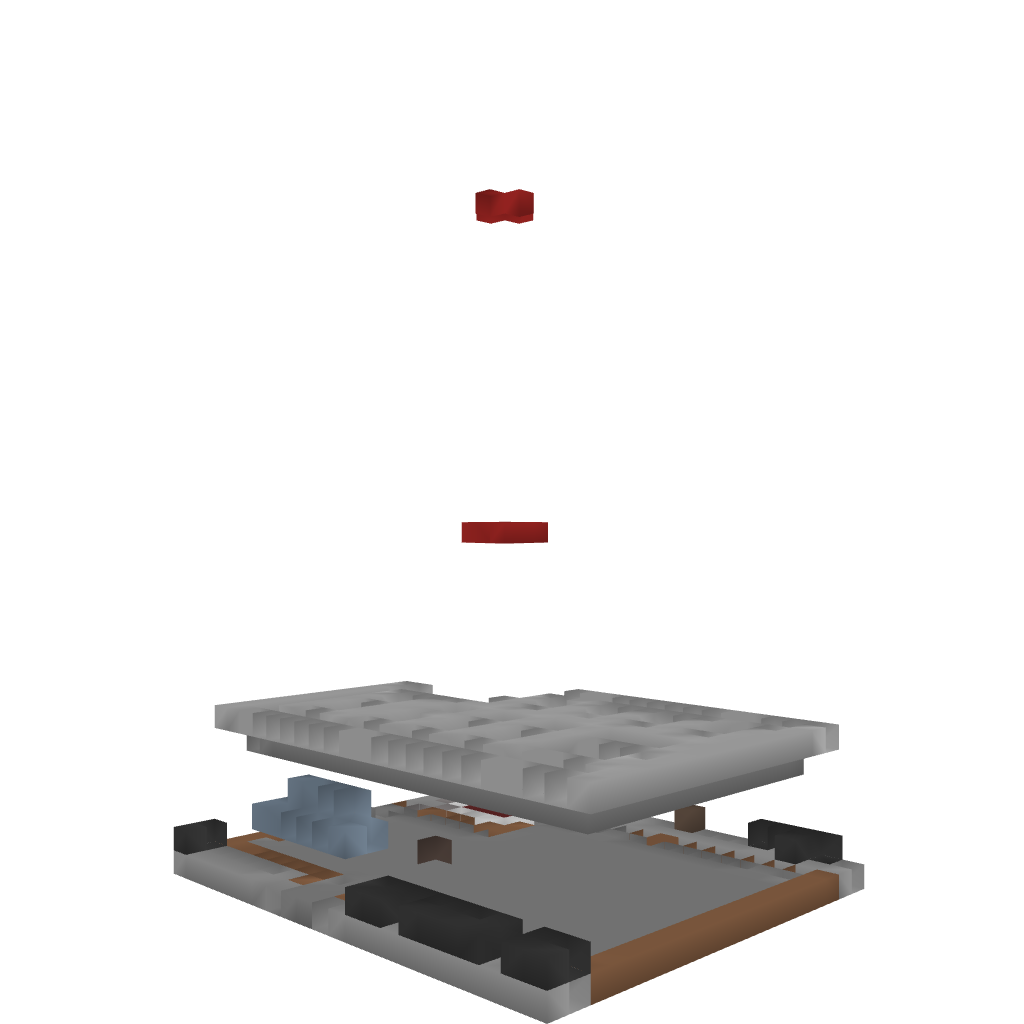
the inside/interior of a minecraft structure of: Medium Factory